Interaction volume radius: 10 \u00c5
Interaction volume height: 20 \u00c5
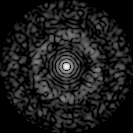
Disorder parameter: 0.8191